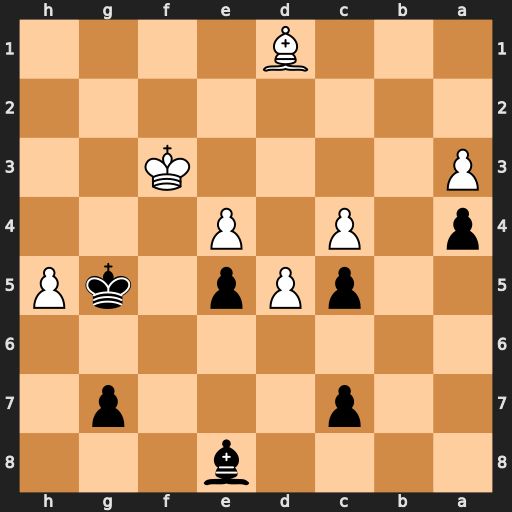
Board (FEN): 4b3/2p3p1/8/2pPp1kP/p1P1P3/P4K2/8/3B4
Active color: b
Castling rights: -
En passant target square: -
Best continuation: Bxh5+ Kg2 Bxd1